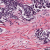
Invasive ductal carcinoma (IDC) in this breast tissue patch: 1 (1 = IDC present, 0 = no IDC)